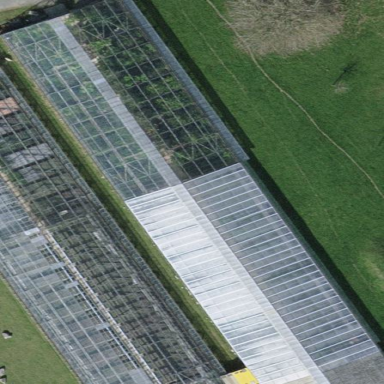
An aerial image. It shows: Greenhouse.